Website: lowes
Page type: stored-credit-cards
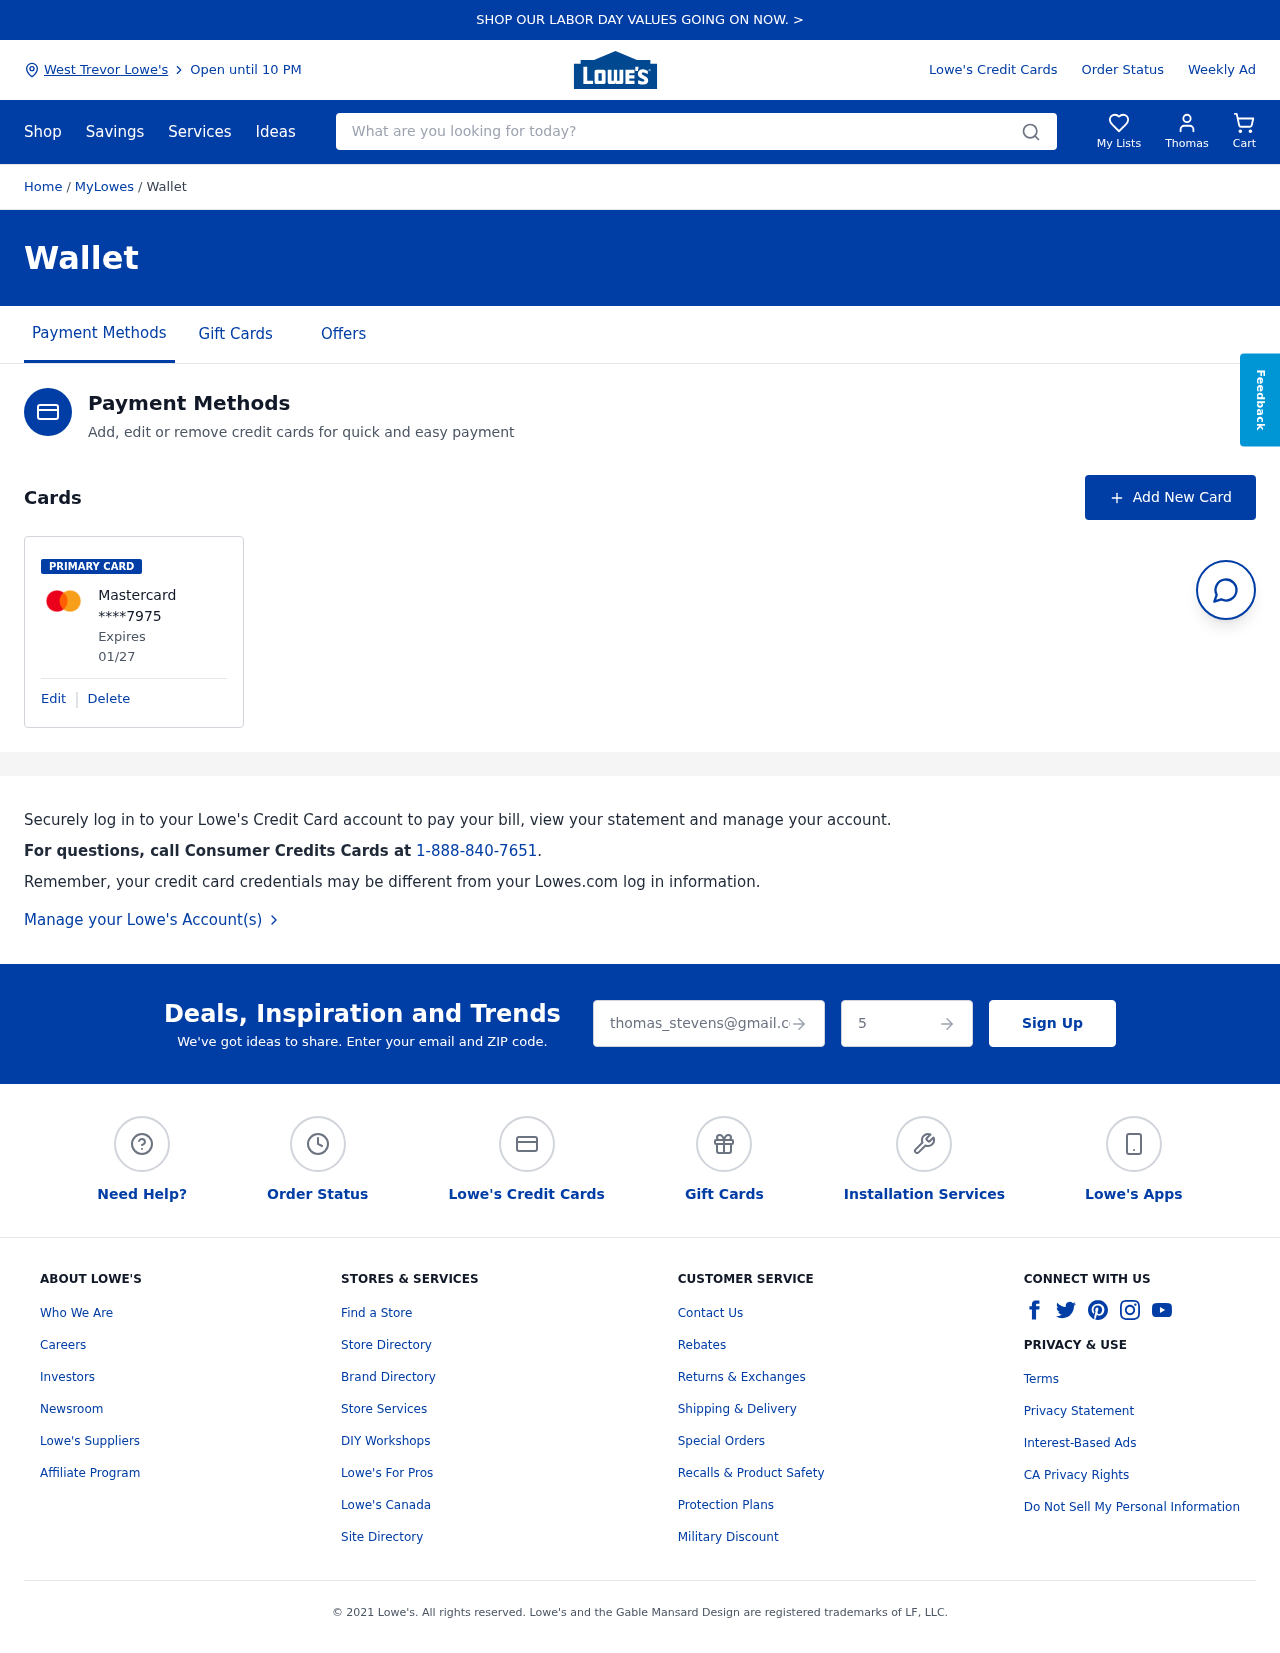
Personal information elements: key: PII_CARD_EXPIRY
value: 01/27
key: PII_CARD_LAST4
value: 7975
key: PII_CARD_TYPE
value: Mastercard
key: PII_CITY
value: West Trevor Lowe's
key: PII_EMAIL
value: thomas_stevens@gmail.com
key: PII_FIRSTNAME
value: Thomas
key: PII_POSTCODE
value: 50868
Search elements: key: HEADER_SEARCH
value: What are you looking for today?